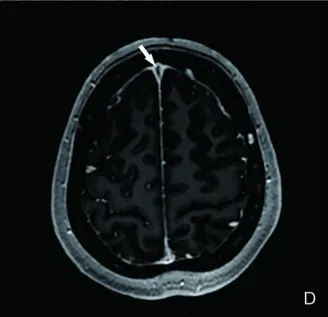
MRI and CTV of the patient's brain showing multiple intracranial thrombosis in the venous sinus.
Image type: radiology (mri)